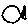
Label: fish